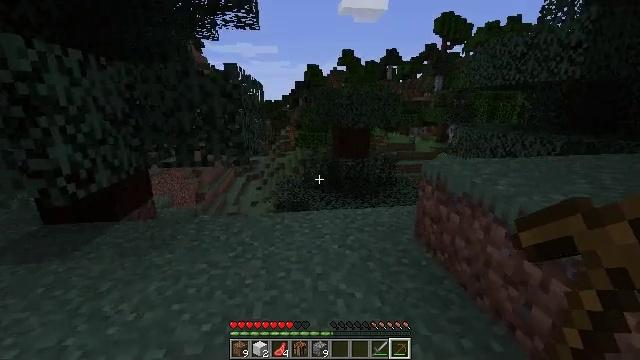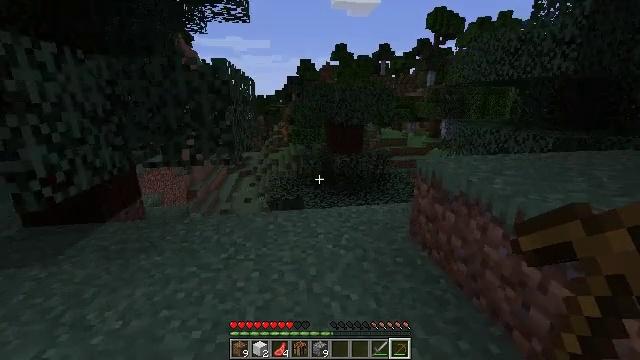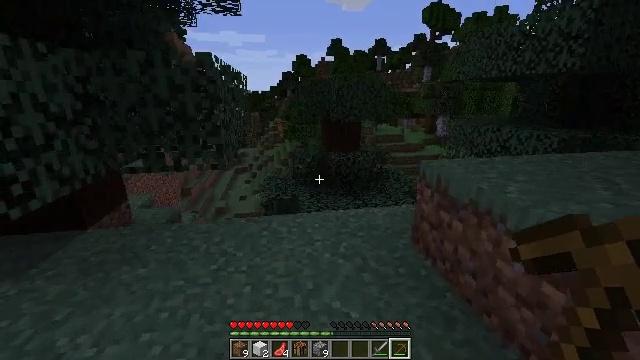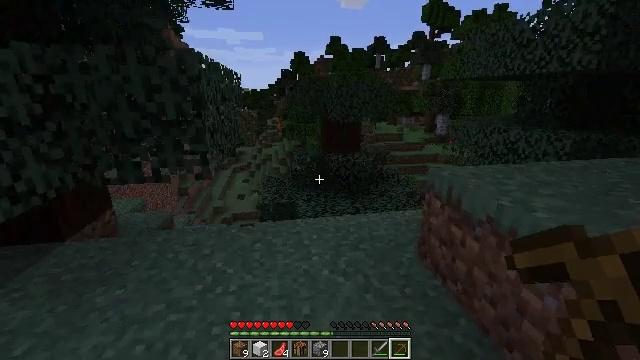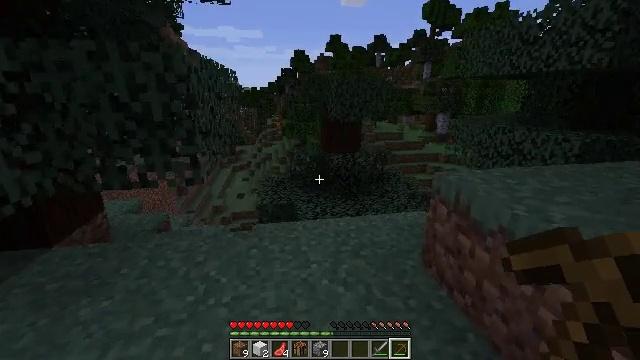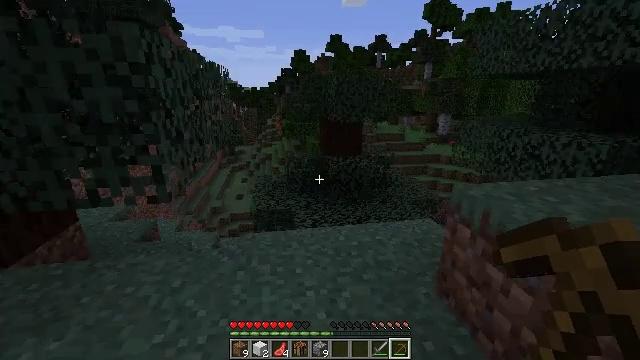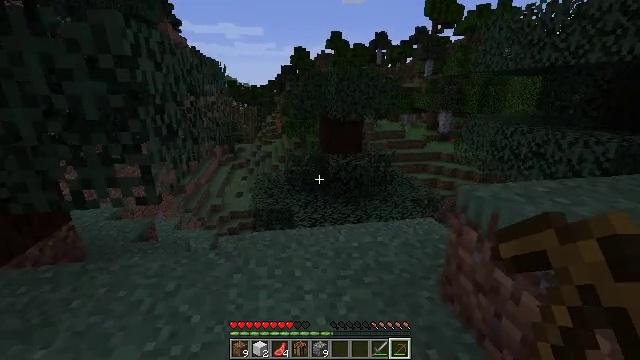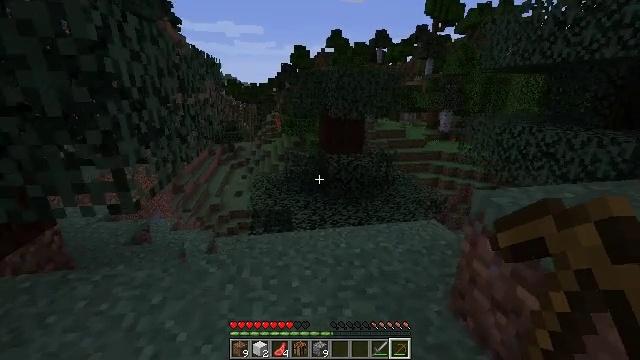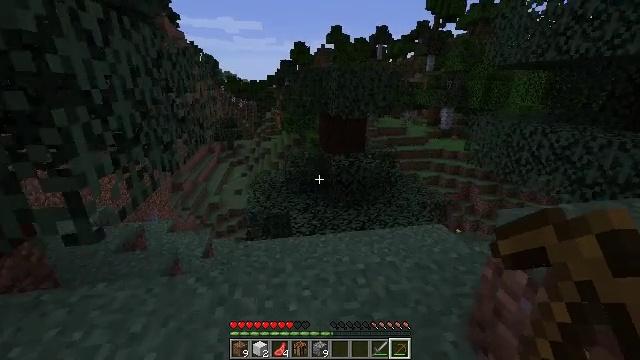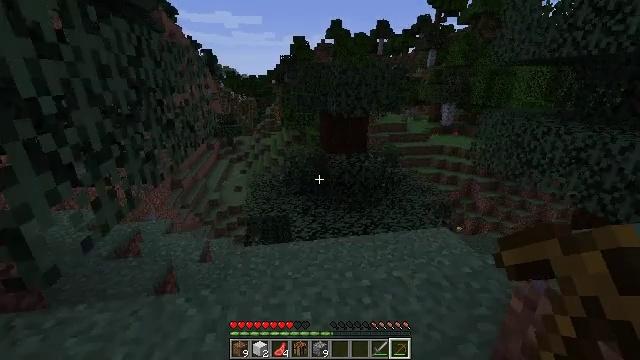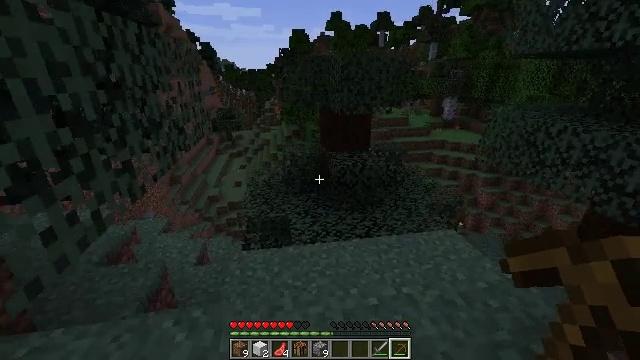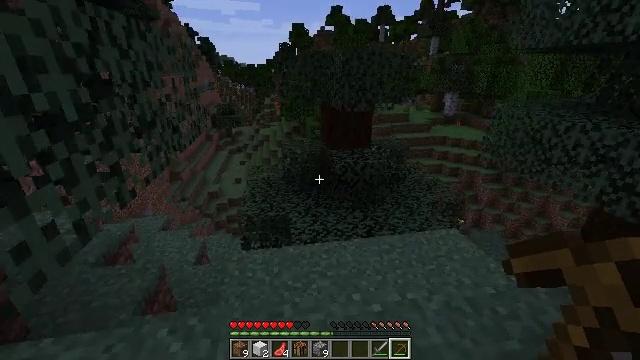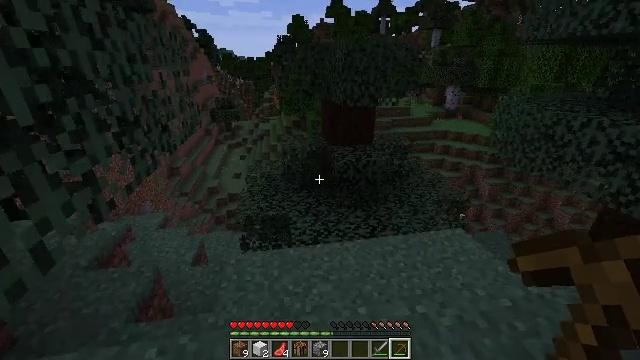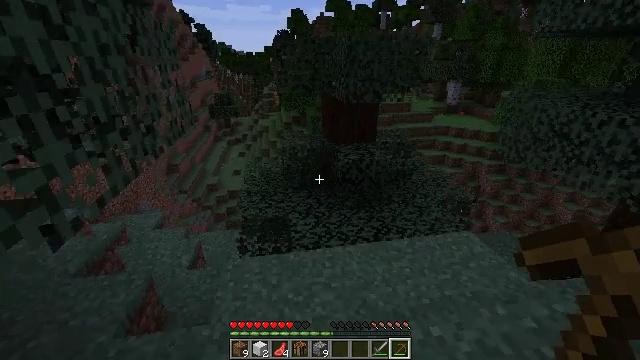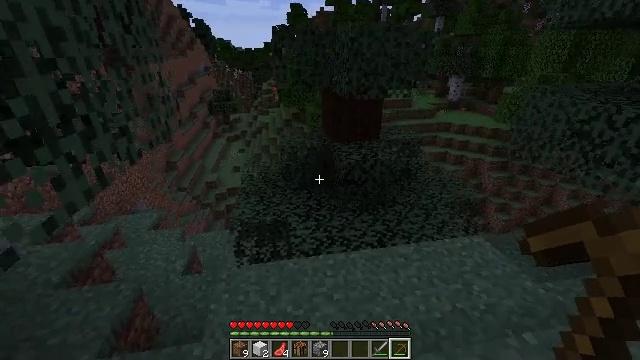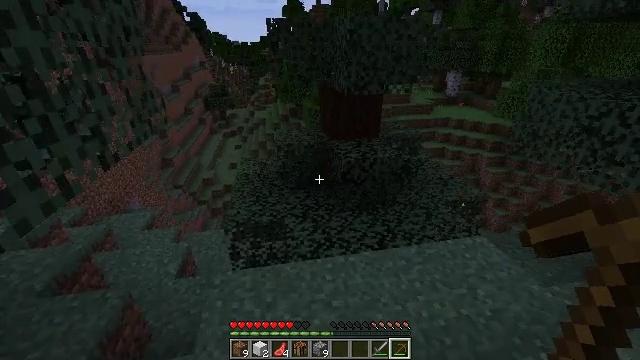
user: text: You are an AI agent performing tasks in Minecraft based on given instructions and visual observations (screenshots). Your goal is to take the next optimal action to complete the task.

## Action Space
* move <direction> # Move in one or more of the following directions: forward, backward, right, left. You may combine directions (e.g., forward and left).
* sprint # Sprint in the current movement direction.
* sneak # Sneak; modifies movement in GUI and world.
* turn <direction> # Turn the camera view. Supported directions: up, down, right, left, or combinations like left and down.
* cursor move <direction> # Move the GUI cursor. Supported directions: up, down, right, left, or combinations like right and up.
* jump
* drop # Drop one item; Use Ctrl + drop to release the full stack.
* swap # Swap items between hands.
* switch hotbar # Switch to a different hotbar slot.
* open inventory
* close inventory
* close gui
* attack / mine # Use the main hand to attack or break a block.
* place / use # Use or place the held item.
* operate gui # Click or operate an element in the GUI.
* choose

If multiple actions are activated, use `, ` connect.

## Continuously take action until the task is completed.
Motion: motion action
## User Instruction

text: Mine the large fern from the ground.
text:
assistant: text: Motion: move forward, turn right
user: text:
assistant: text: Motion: move forward
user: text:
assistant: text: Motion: move forward
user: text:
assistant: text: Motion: move forward
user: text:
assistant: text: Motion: move forward
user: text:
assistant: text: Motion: move forward
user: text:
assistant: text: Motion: move forward
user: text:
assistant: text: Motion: move forward
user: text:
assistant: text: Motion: move forward
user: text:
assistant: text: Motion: move forward, turn down
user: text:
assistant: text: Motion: move forward
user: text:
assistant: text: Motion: move forward, turn down
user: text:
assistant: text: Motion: move forward, turn down
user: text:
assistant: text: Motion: move forward, turn down
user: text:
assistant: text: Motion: move forward
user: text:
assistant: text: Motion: no_op
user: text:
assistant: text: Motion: no_op
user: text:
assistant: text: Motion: no_op
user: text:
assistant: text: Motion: no_op
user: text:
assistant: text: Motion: no_op
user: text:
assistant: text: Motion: turn left and down
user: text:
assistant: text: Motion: turn left
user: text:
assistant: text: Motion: turn left and up
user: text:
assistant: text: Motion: turn left and up
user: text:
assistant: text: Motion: turn left and up
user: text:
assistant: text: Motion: turn left and up
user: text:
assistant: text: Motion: no_op
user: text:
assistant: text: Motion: no_op
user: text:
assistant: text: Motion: no_op
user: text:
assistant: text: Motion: turn right